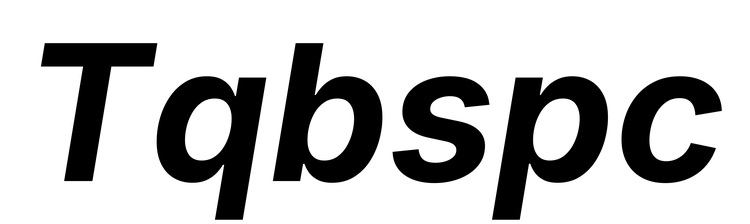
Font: Inter-Italic_Bold_Italic